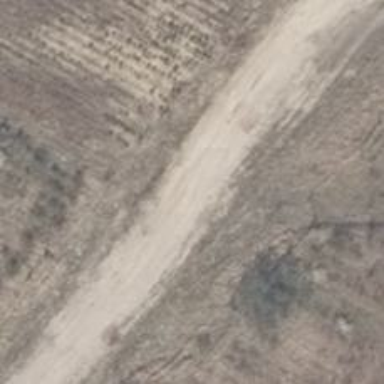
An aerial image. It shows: Compacted service road.